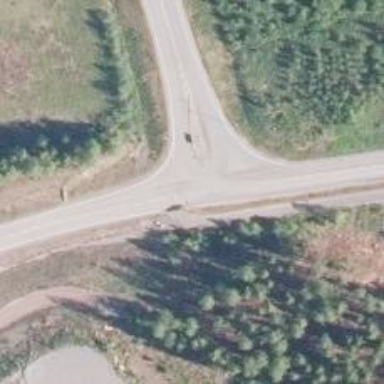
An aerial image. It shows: Asphalt trunk link road.